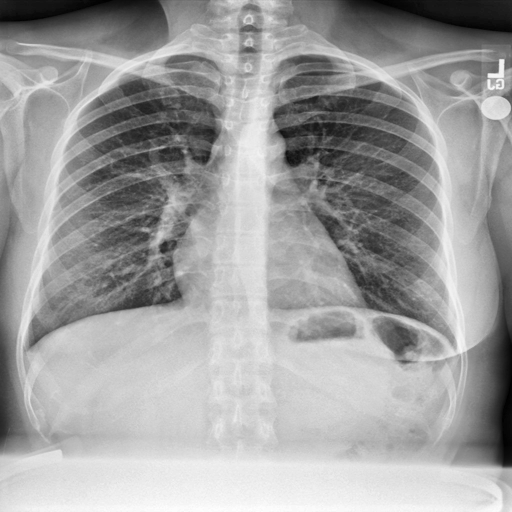
Finding: NORMAL